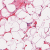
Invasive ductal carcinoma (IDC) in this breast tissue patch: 0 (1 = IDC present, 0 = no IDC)